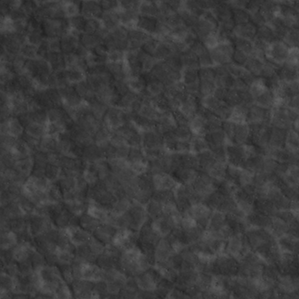
Label: non_frost